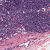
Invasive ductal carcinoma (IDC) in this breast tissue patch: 0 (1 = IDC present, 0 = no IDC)